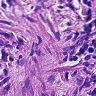
Metastatic tissue present: yes